Interaction volume radius: 5 \u00c5
Interaction volume height: 20 \u00c5
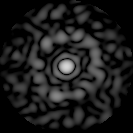
Disorder parameter: 0.8516